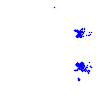
Particle: electron